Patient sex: F
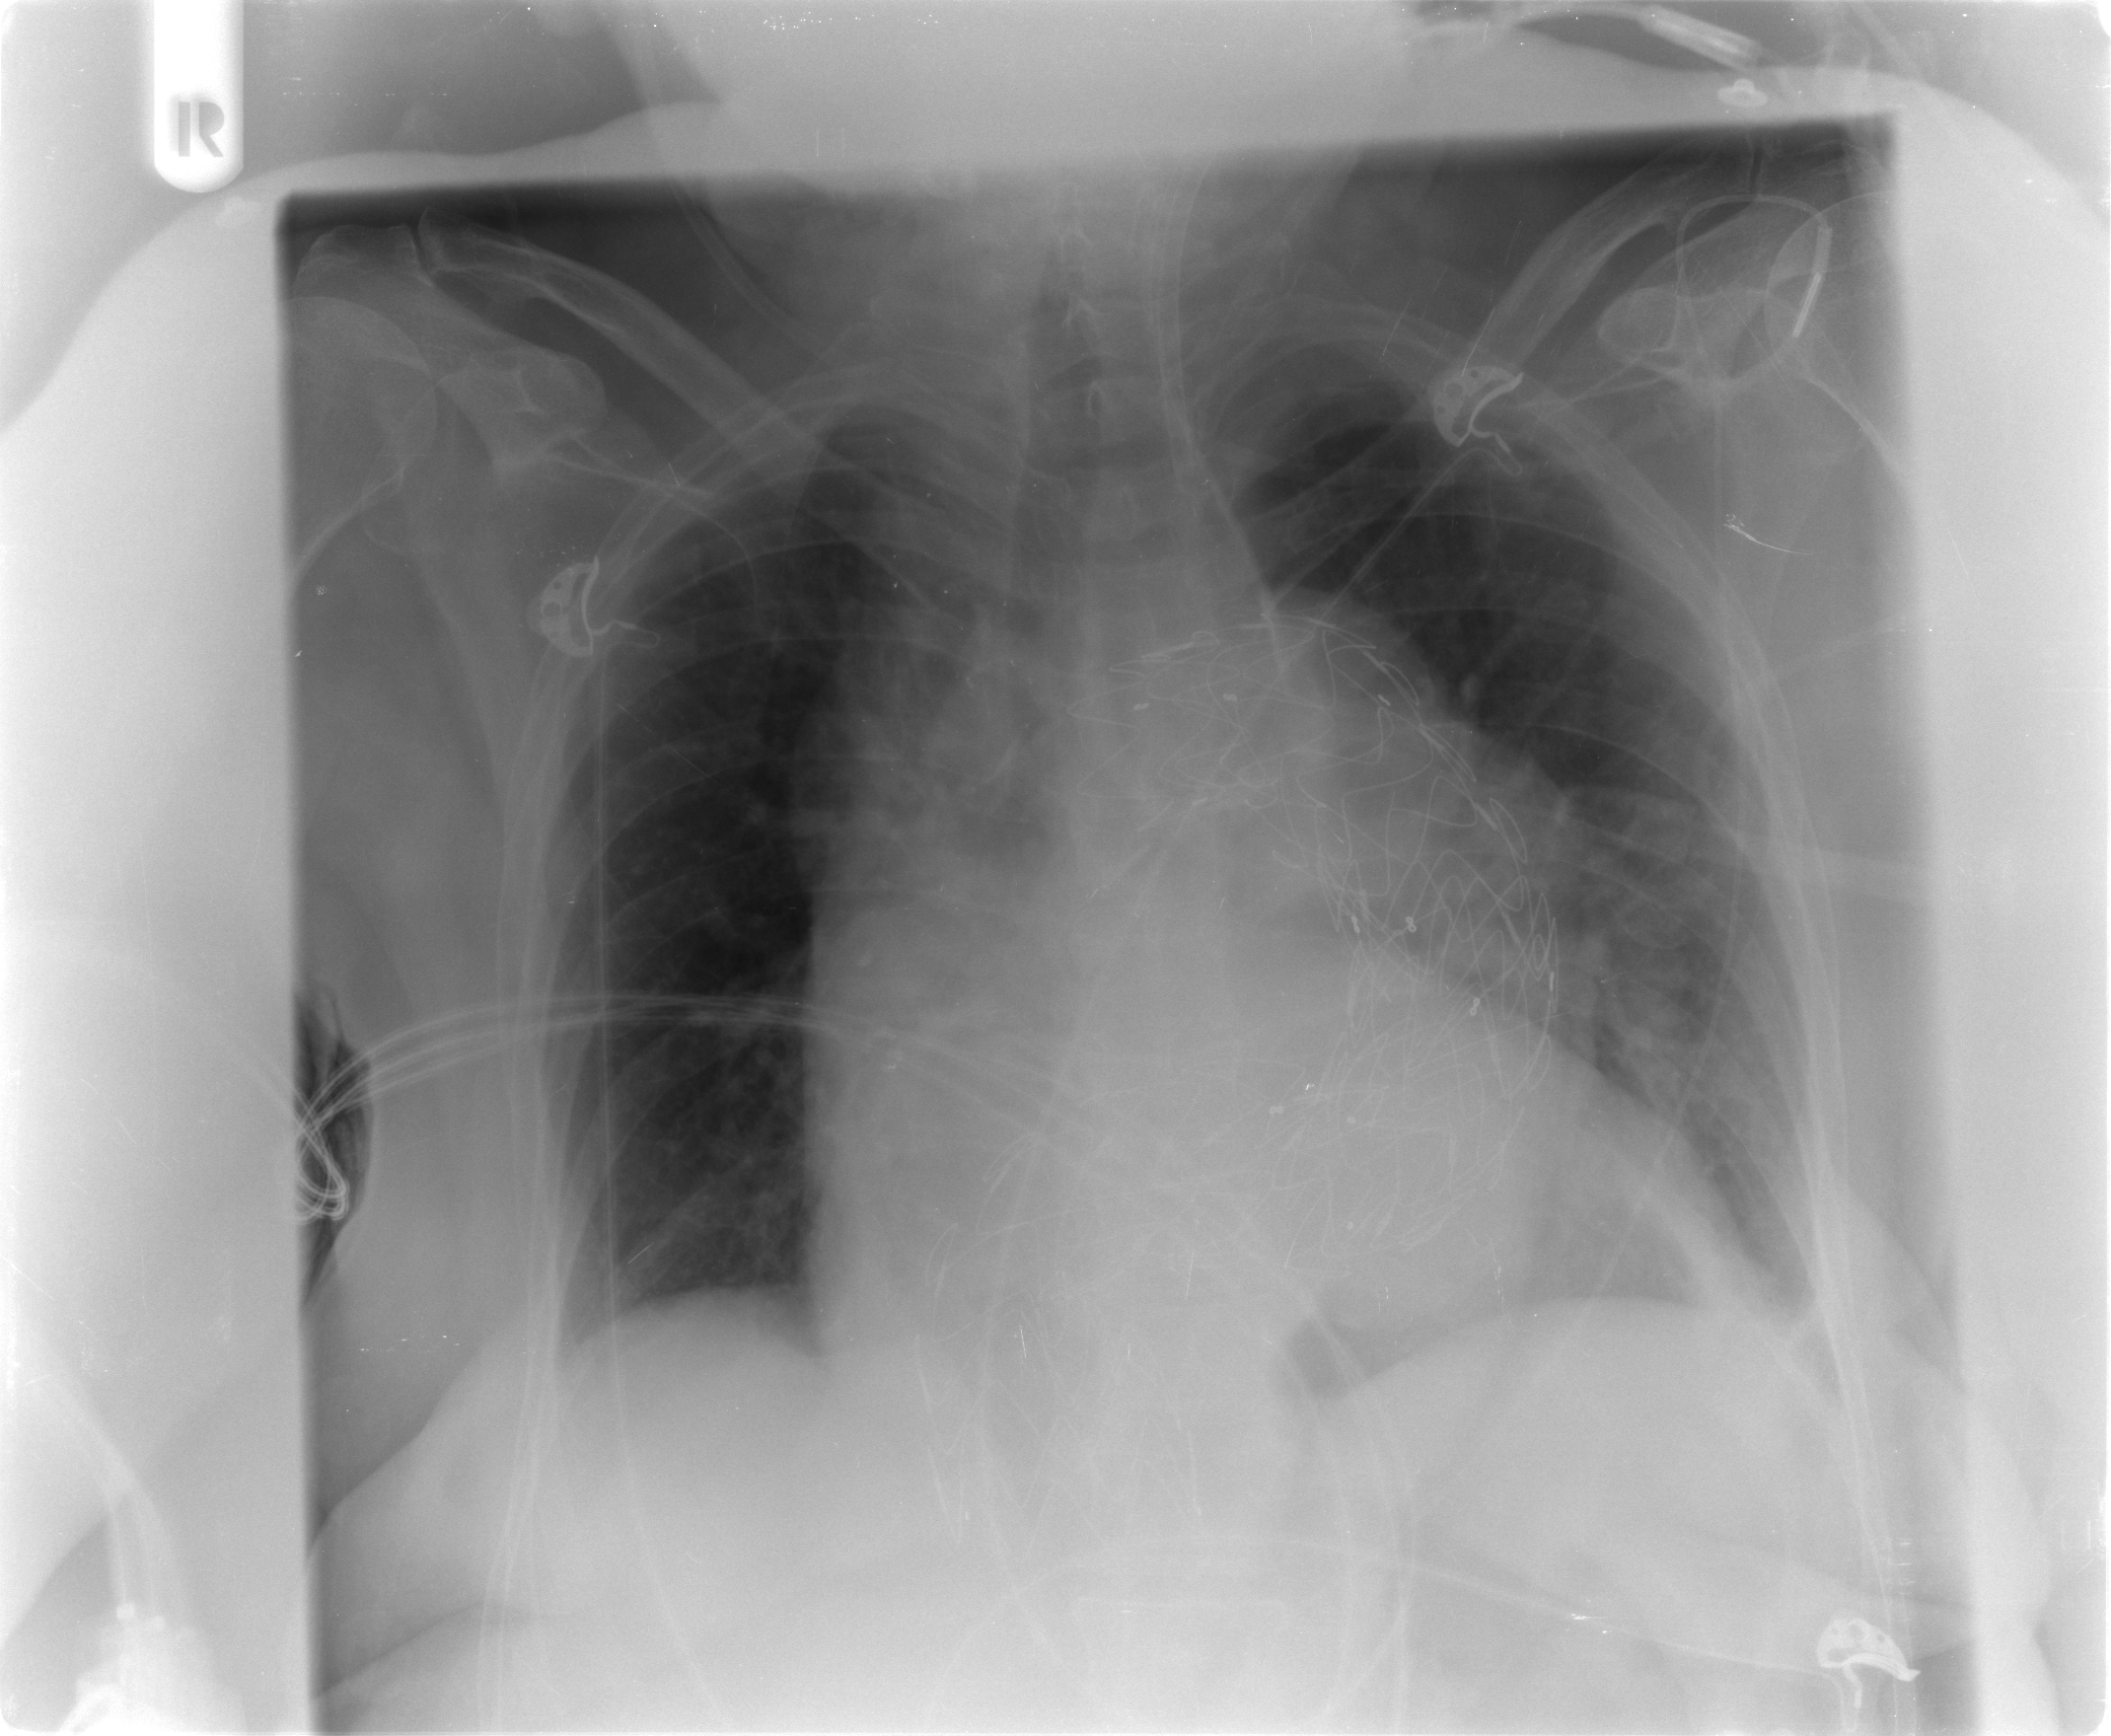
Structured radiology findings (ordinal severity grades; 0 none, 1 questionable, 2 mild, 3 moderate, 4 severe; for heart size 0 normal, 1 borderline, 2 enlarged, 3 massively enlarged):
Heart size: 2
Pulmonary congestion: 0
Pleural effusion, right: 0
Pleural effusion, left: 1
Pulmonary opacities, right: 0
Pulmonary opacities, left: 1
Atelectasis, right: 1
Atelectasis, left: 2